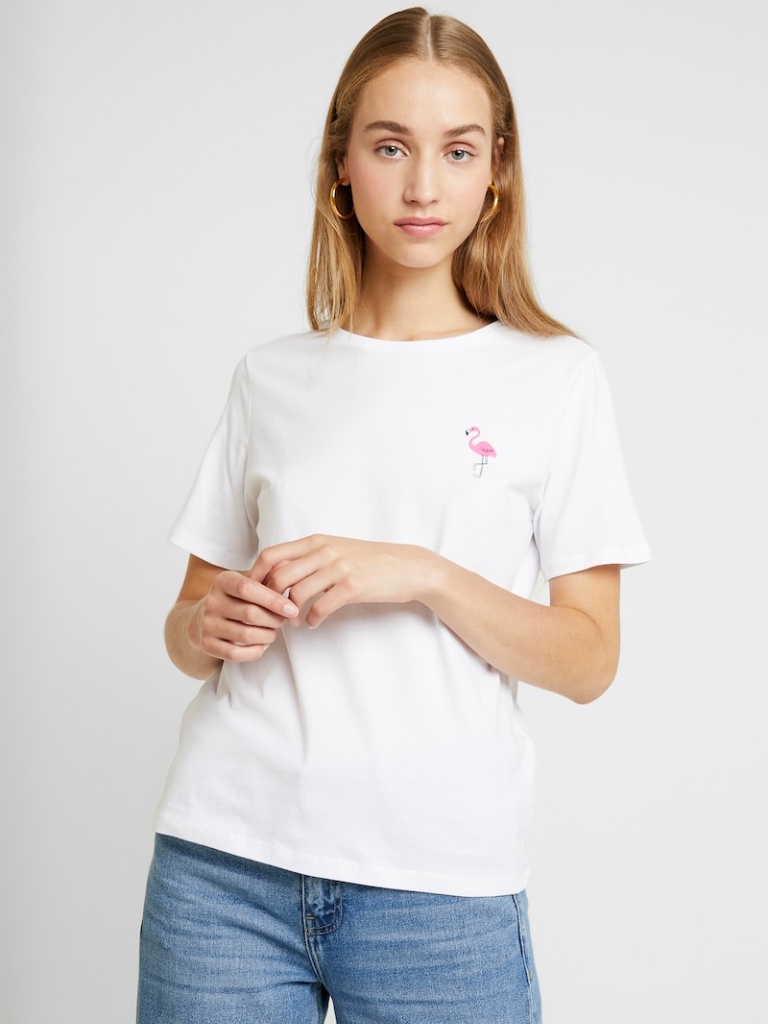
cotton relaxed short sleeve hip length Untucked crew t-shirt